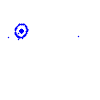
Particle: pion